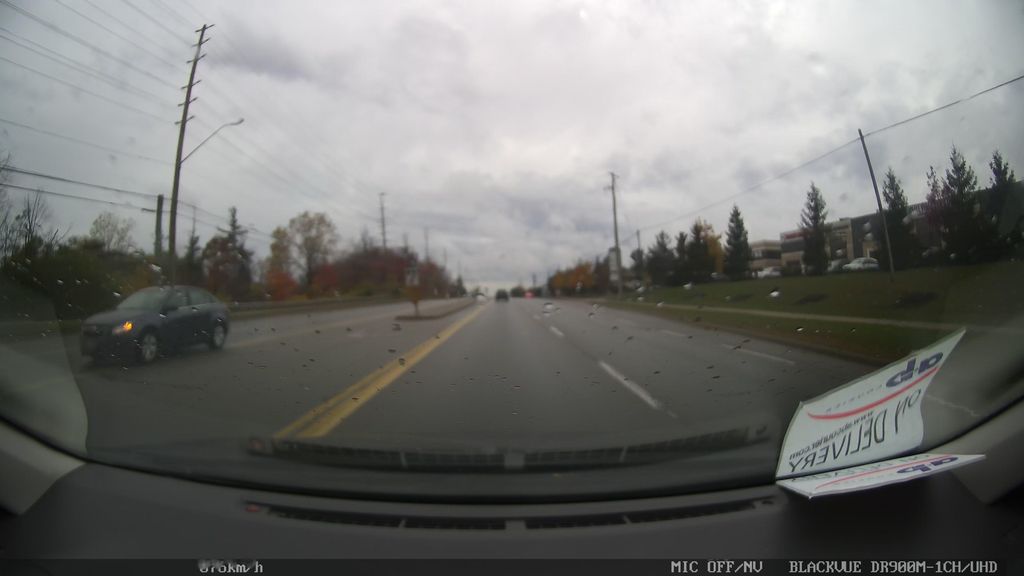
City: toronto